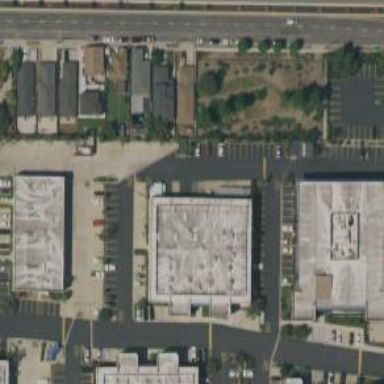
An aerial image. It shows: Warehouse.